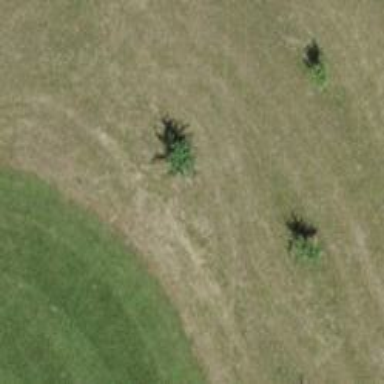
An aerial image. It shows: Shrub in its natural environment.